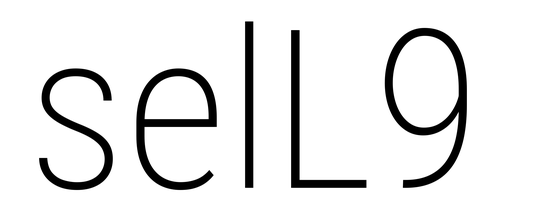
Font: Roboto_Condensed_ExtraLight